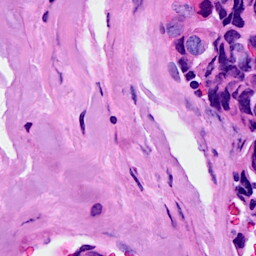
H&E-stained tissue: Breast